Question: I am currently implementing a 2D Range Tree. I am having trouble coming up with a plausible model (in Java) for my Node class.
A node in the tree may have any of the following: midrange value, right and left child pointer, subtree, data pointer and/or previous and next pointers.
I have broken down the Node into three separate logical pieces
- - -
I tried applying Composite and Decorator patterns, but to no avail.
I tried making:
1. Node interface with all the possible getters/setters, i.e.: getMidRange, getLeft, getRight, setLeft, setRight, etc...
2. Having two classes implement the interface: Node2D and LinkedNode (leaf node). Node2D did everything except keep the links to next and previous. While LinkedNode only kept links to next and previous.
It works like that, but I was wandering if there is a nicer way of modeling this as a set of classes?
EDIT: (short info): In range trees - all data is stored in the Leaf nodes, and the tree is always balanced. Furthermore all leafs are at the same height. Also, the leaves are sorted, and linked together by a doubly linked list. Last, but not least, each non-leaf node has a subtree - which is also a range tree, but with the leaves sorted on next attribute (say if original tree was sorted on ).

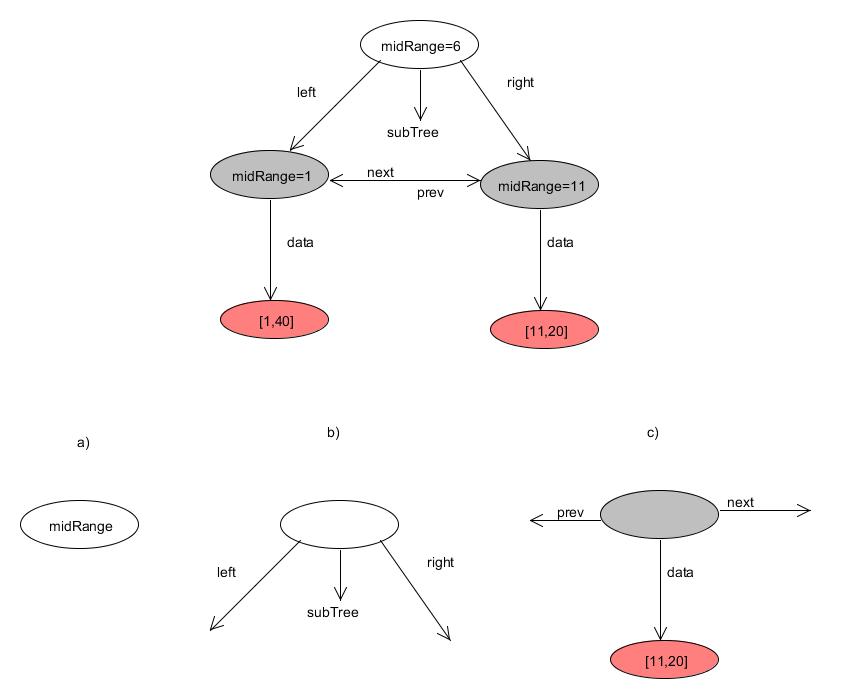
Answer: '''
abstract class AbstractNode {
int midRange;
}
class InnerNode extends AbstractNode {
AbstractNode left;
AbstractNode right;
AbstractNode subtree;
}
class LeafNode extends AbstractNode {
LeafNode next;
LeafNode prev;
Object data;
}
'''